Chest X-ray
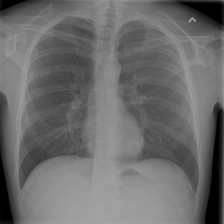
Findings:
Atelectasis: negative
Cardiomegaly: negative
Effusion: negative
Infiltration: negative
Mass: negative
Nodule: negative
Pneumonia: negative
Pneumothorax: negative
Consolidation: negative
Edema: negative
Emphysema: negative
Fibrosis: negative
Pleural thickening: negative
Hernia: negative